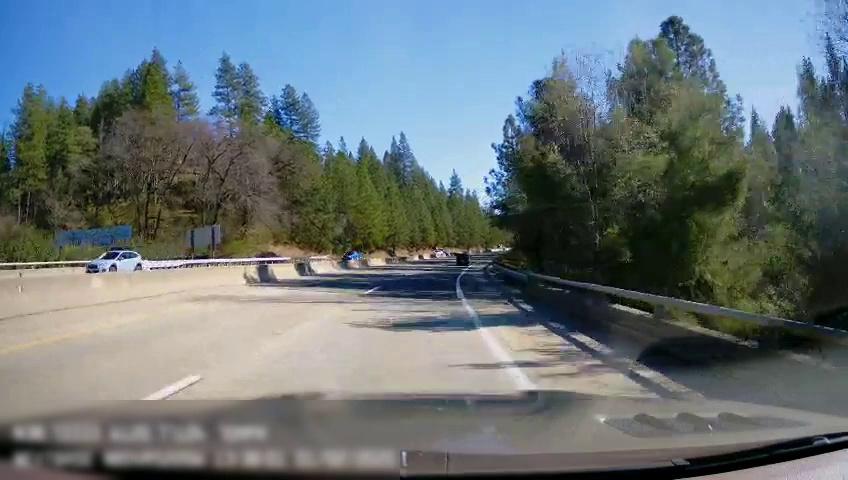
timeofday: Day
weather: Sunny
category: Drivable Space
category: Vehicles | Car
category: Vehicles | Car
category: Vehicles | Car
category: Lanes | Current Lane
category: Lanes | Current Lane
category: Lanes | Alternate Lane